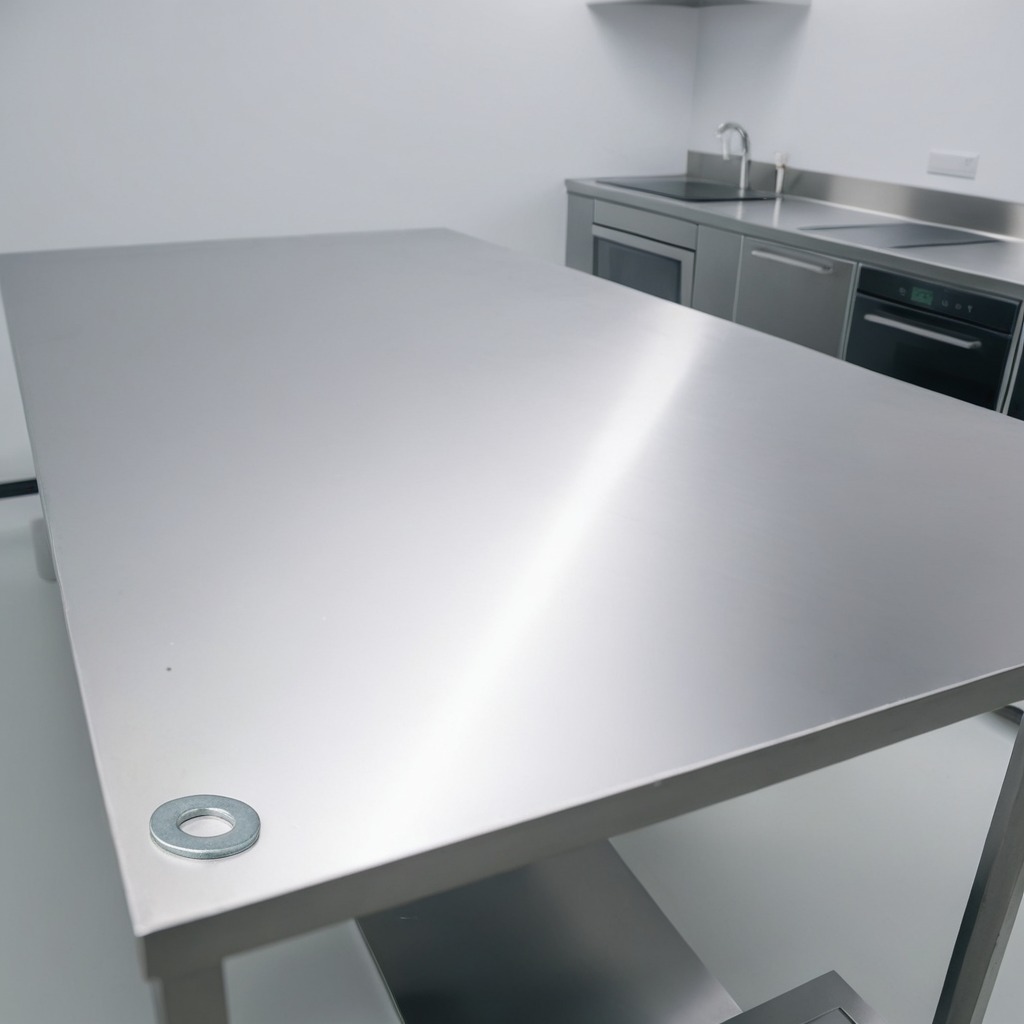
A flat metal washer lies on the stainless steel table in a high-end prototyping lab.